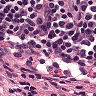
Metastatic tissue present: no